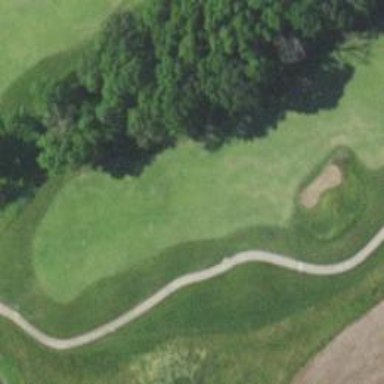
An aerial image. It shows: Golf hole.